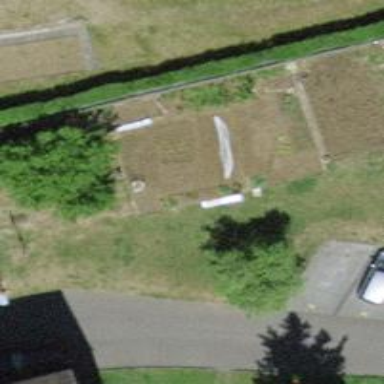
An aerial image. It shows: Garden area designated for leisure land.